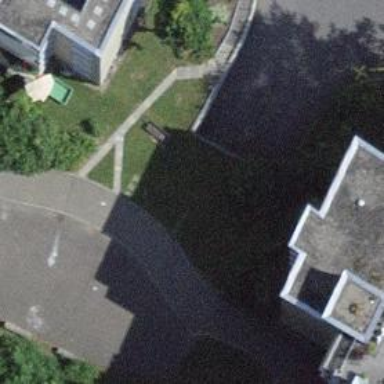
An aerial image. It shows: Parking entrance.